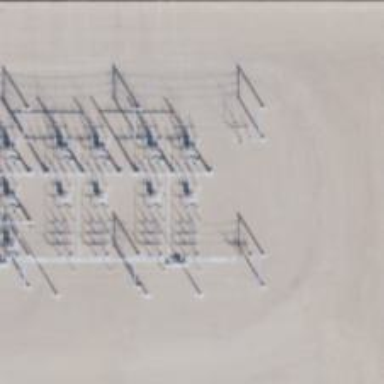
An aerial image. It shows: Switch for power supply.